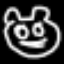
Label: frog